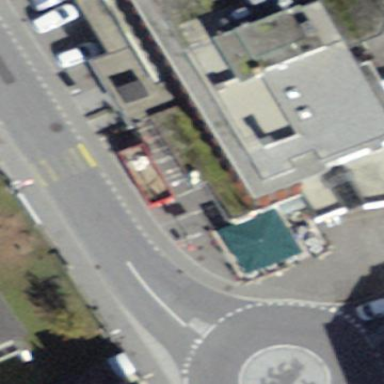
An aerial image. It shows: Street side parking area.